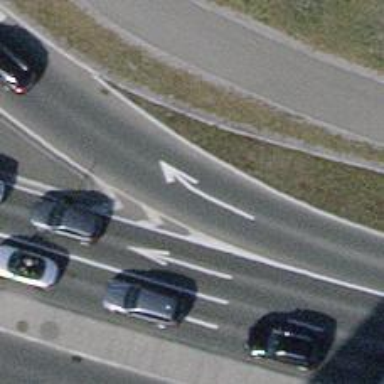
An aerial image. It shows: Asphalt road with primary link designation.